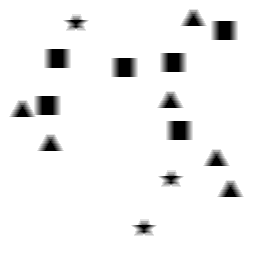
Squares: 6
Triangles: 6
Stars: 3
Total shapes: 15